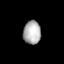
Tissue: lung
Cell type: Epithelial cells
Senescence score: 0.6267
Nuclear area (px): 405
Mean DAPI intensity: 173.923